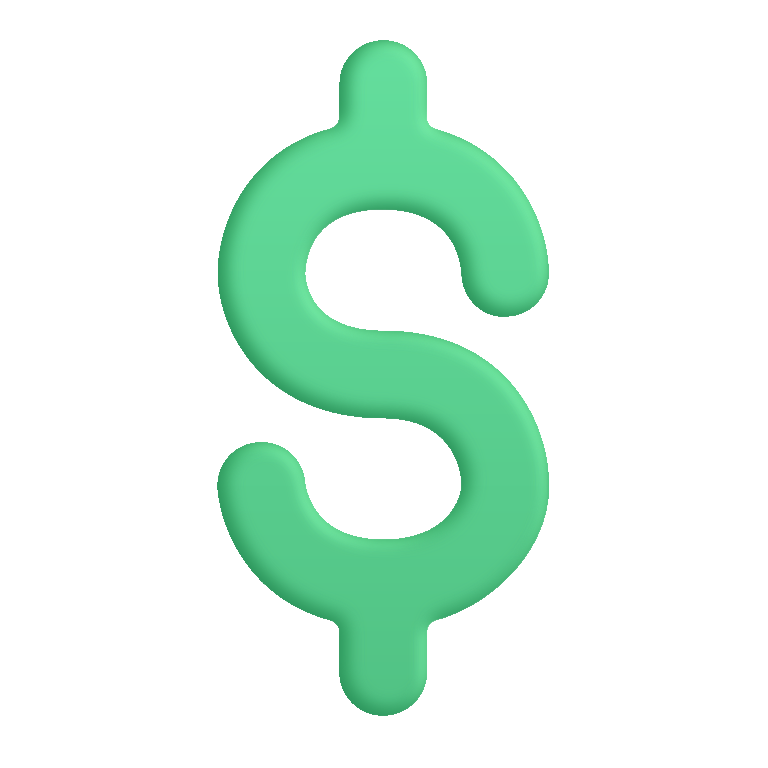
heavy dollar sign color